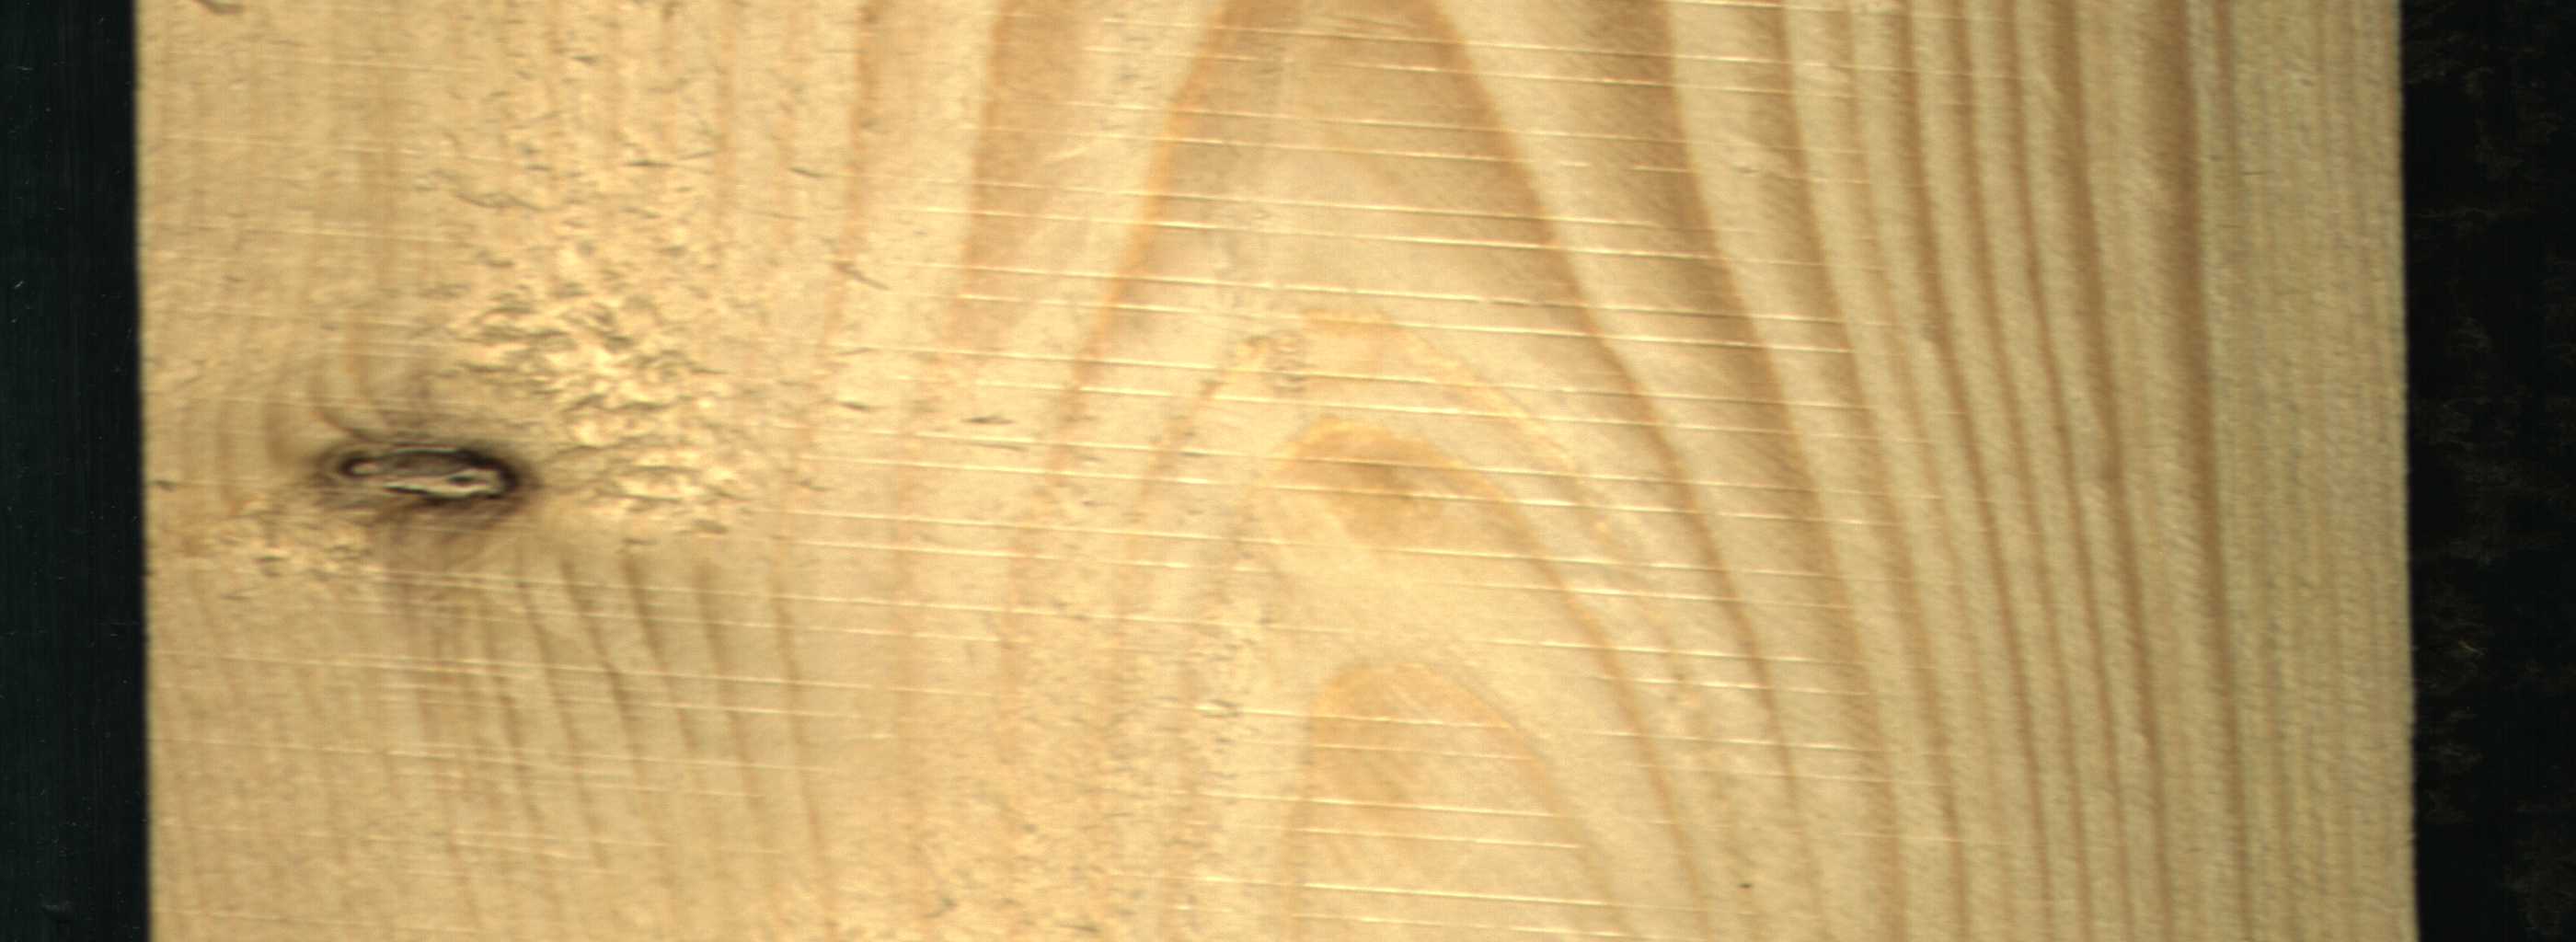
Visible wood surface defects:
Dead_Knot